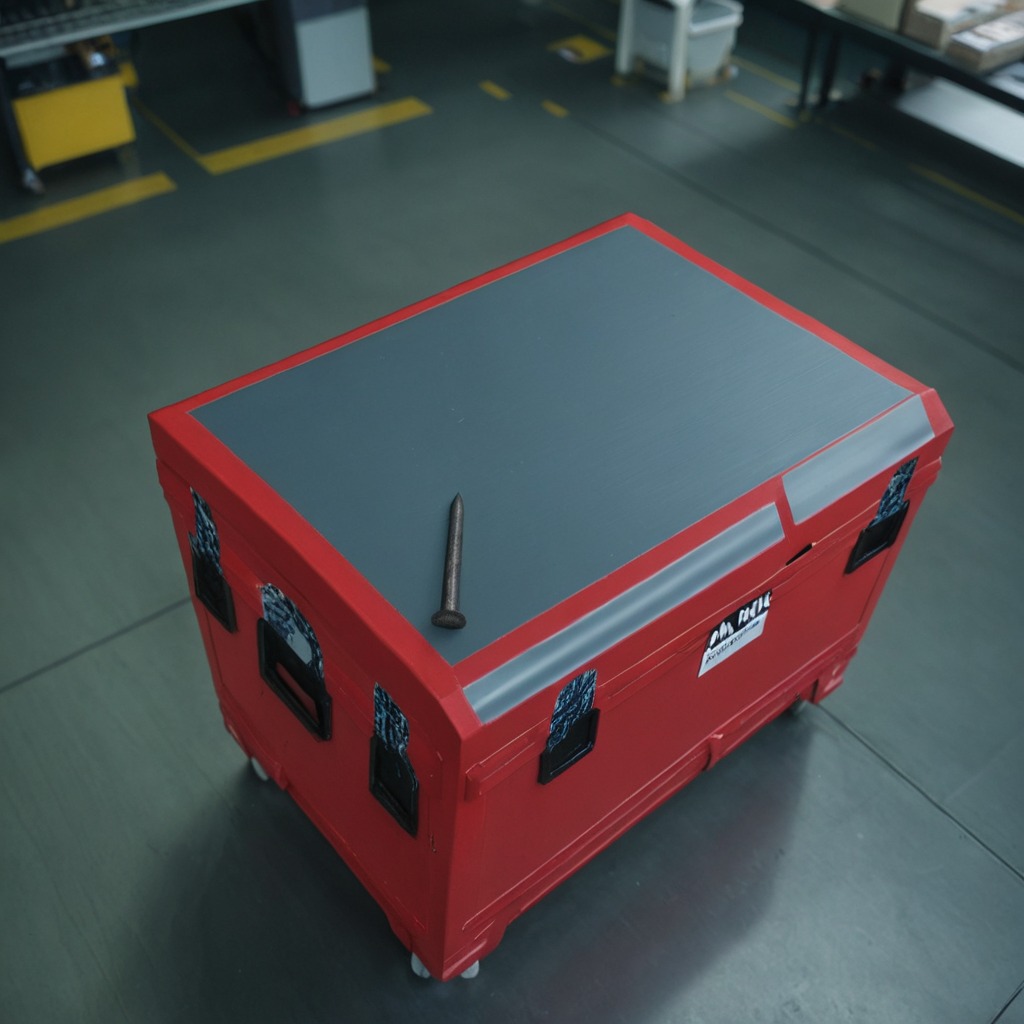
An iron nail lies on the surface of the toolbox.